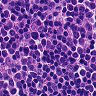
Metastatic tissue present: no